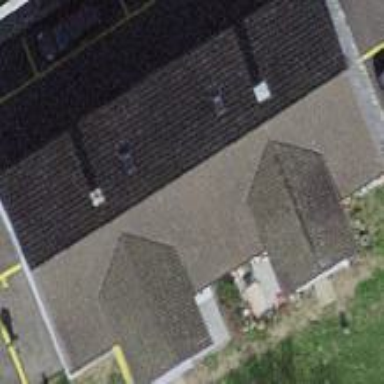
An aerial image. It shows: Building with tiled roof.